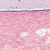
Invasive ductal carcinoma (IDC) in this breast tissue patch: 0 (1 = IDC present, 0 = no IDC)